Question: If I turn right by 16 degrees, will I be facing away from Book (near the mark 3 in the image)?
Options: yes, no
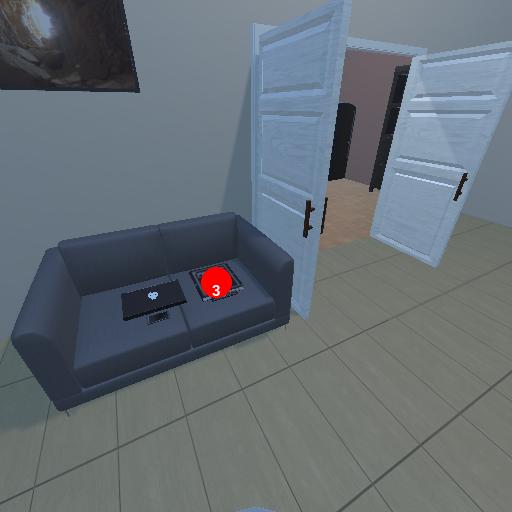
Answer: yes